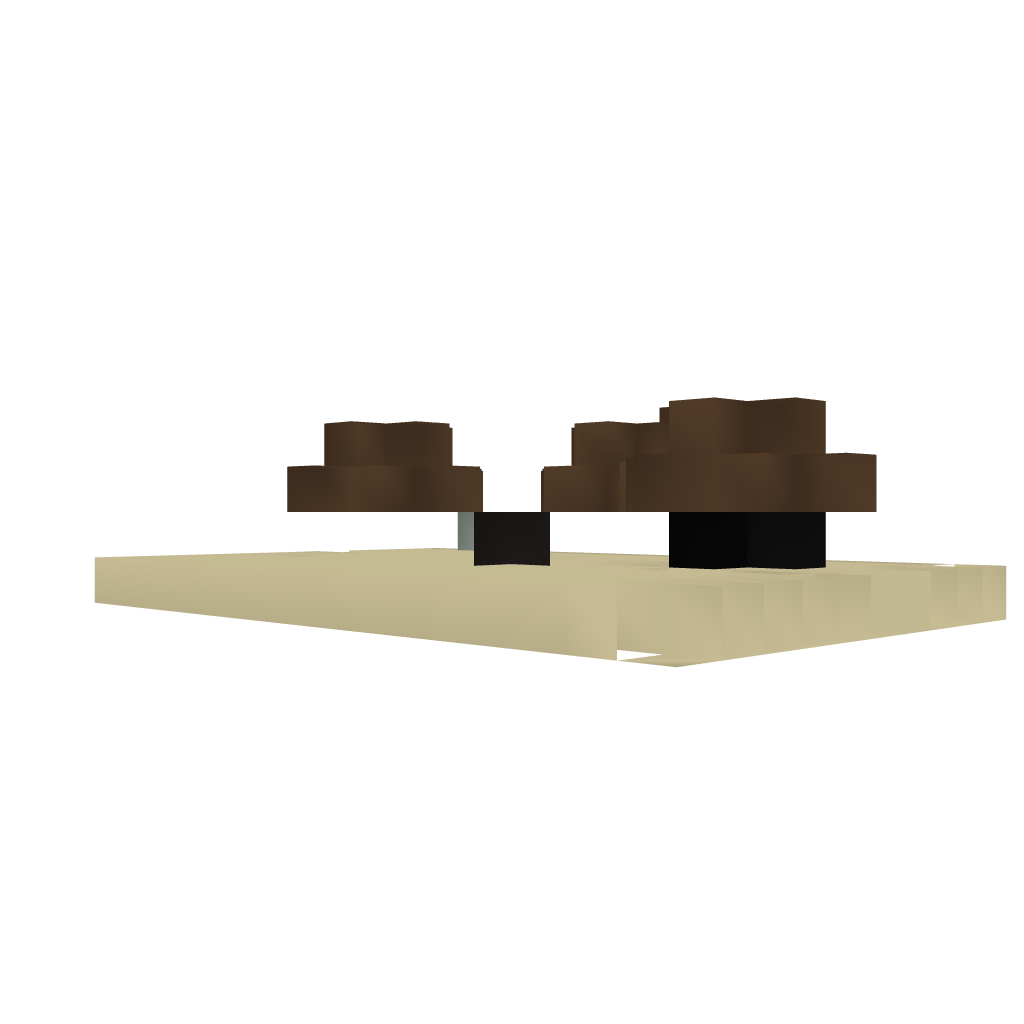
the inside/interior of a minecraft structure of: Infinate Music Machine